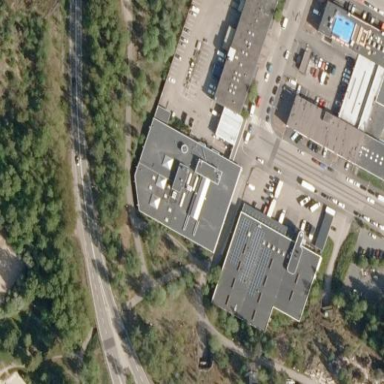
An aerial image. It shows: Warehouse building.